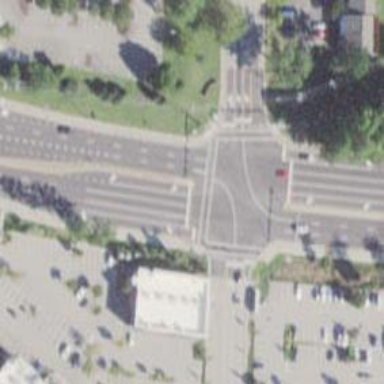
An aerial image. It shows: Footway crossing with line markings.